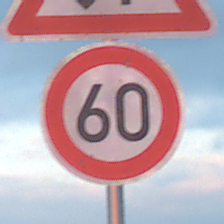
Verkehrszeichen: Geschwindigkeit60
Zusatzzeichen oben: Gegenverkehr
Umgebung: Outdoor, Beach
Tageszeit: SunriseSunset
Wetter: PartlyCloudy
Licht: Natural
Jahreszeit: NotSpecified
Kontrast: MediumContrast